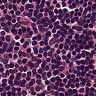
Metastatic tissue present: no